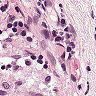
Metastatic tissue present: no